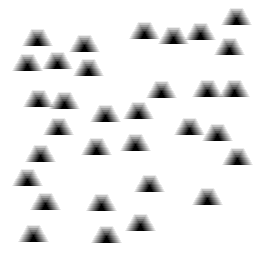
Squares: 0
Triangles: 32
Stars: 0
Total shapes: 32